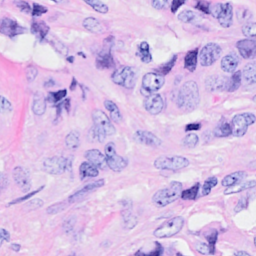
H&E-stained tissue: Breast